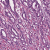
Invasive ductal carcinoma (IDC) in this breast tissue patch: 1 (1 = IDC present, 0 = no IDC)